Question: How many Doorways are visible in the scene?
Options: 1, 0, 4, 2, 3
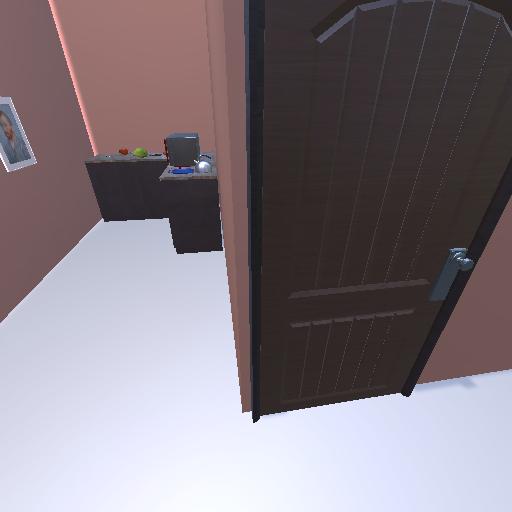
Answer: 1